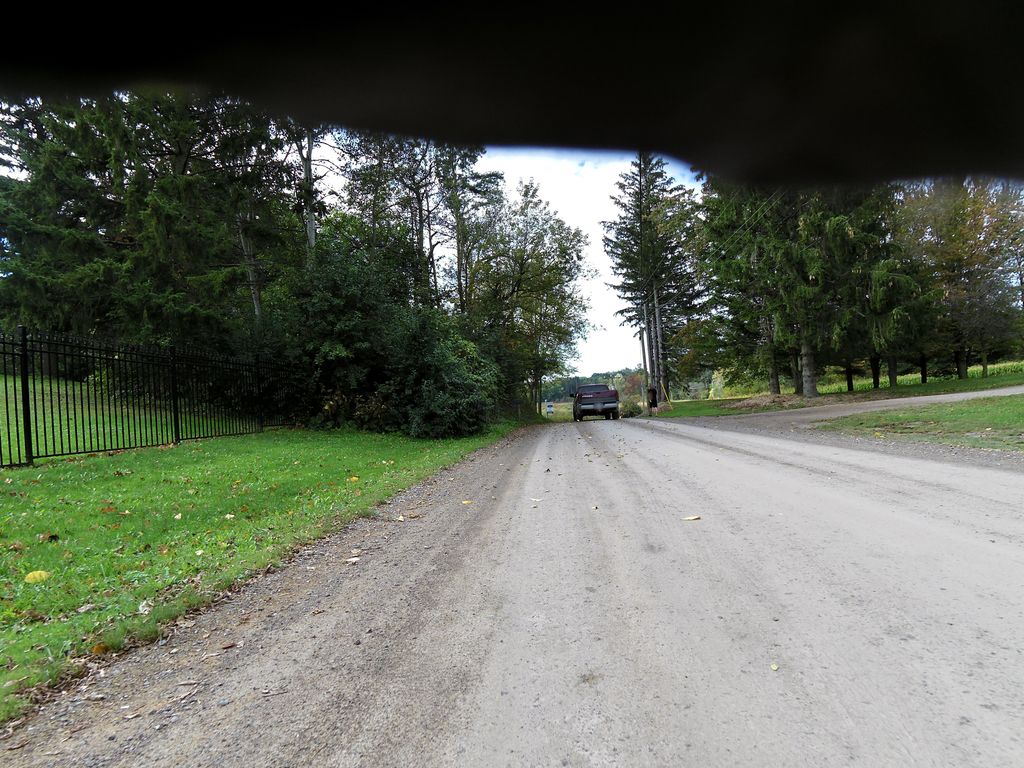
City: hamilton